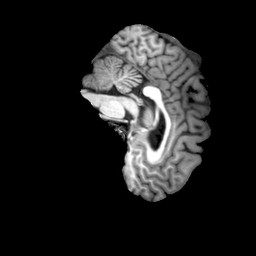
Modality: T1w
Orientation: sagittal